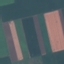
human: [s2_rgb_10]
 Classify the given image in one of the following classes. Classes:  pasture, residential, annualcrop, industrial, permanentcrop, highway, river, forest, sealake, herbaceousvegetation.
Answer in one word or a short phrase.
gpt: AnnualCrop